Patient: sex M, age 43
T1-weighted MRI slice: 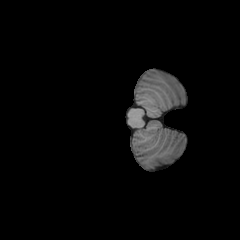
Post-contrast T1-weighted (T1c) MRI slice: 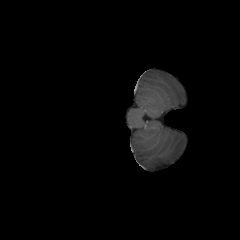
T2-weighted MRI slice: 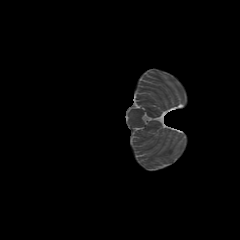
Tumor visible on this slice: no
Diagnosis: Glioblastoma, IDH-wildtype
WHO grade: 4